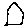
Label: house